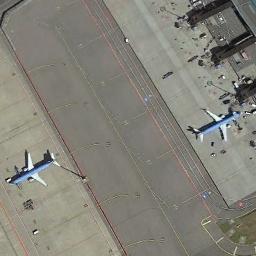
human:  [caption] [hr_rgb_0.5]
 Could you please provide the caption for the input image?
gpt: There are two blue fuselage planes in a clearing, And there are many buildings next to the plane .

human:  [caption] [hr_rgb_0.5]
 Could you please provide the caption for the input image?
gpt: There is a blue plane on each of the two open spaces .

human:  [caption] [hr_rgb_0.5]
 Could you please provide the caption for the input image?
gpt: Two blue planes are parked on the open space next to the runway .

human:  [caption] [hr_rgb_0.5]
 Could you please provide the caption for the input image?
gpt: Two blue tail-to-tail planes parked on the airport and a runway between them .

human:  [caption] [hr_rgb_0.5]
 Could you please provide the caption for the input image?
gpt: Two planes are in the parking lot .